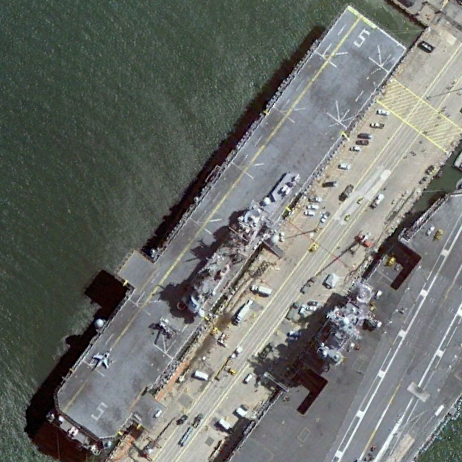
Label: assault